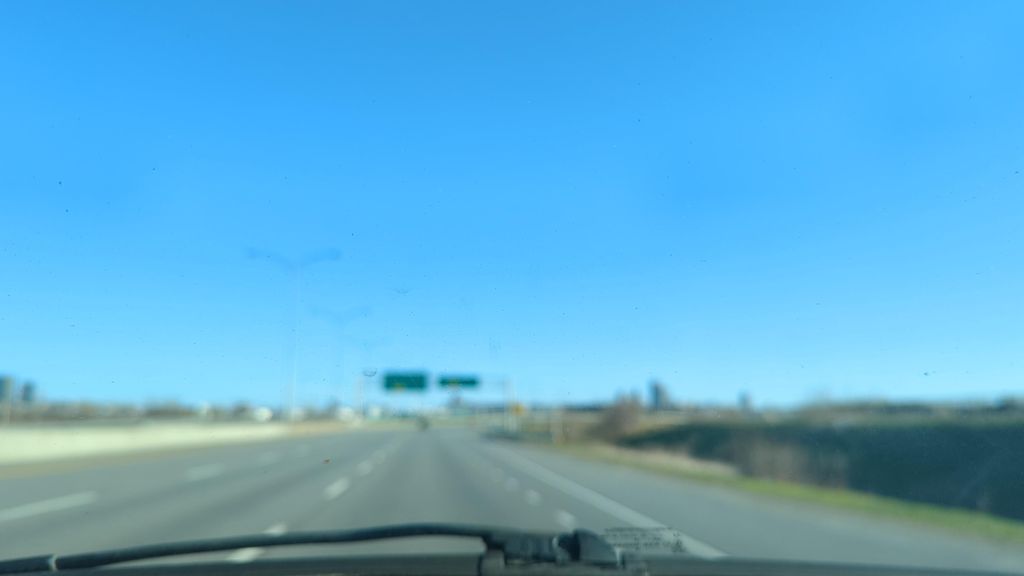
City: quebec_city